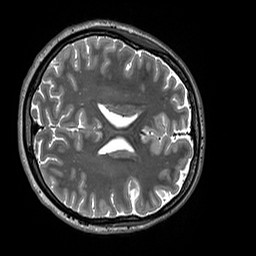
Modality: T2w
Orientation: axial
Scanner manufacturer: siemens
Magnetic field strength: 3 T
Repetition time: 3.2 s
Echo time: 0.451 s